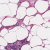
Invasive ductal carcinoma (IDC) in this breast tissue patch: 0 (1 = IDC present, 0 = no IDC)